A spectrogram of one vibration snapshot from a rotating bearing is shown (time on one axis, frequency on the other). What is the most likely bearing condition (normal, inner_race, outer_race, ball)?
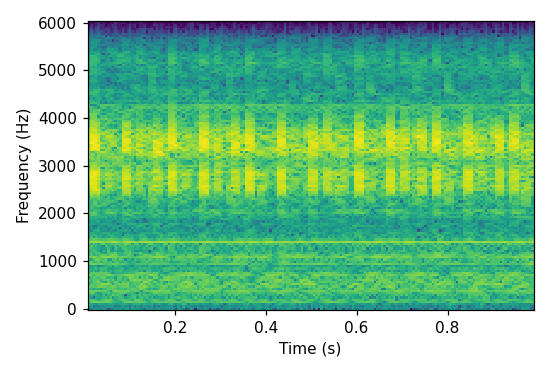
Answer: inner_race